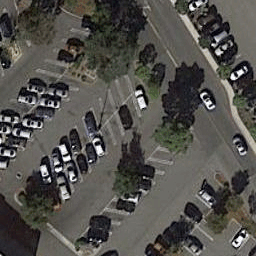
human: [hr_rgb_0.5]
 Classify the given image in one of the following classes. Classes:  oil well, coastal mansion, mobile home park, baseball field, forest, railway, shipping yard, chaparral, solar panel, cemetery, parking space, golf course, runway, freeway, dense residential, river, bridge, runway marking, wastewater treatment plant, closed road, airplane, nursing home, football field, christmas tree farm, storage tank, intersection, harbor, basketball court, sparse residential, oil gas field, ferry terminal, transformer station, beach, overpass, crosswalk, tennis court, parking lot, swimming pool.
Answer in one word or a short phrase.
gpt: parking lot